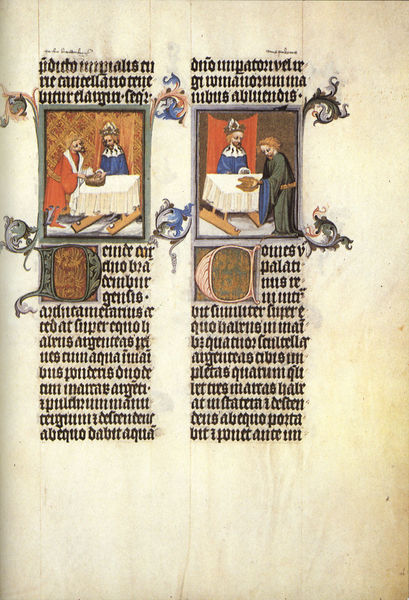
Titel: Die Goldene Bulle
Institution: Wien, Österreichische Nationalbibliothek
Schlagwörter: blau, menschen, grau, schwarz, tisch, weiss, rot, ornament, kragen, rahmen, bild, bildnis, vorhang, kutte, mantel, personen, blatt, schrift, bilder, zwei, spalten, rand, könig, tafel, inschrift, buch, kloster, initialen, seite, text, kopie, buchseite, schnörkel, mittelalter, mönch, breit, miniatur, typographie, altdeutsch, miniaturen, initial, buchmalerei, spalte, evangelium, oenamente, d, abbidungen